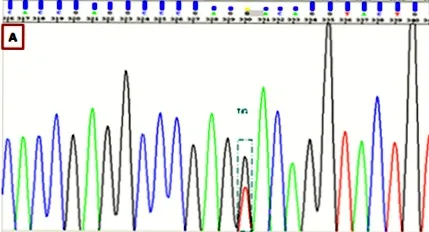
Sequence chromatography. A: The heterozygous change, c.788T>G, was identified in affected family members.
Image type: chart (chart)